Question: I'm trying to set up a simple macro to add totals from column B based on the spread number of column A. Using VBA I have the following code:
'''
Sub SpacingTotals()
Dim Rng As Range, Dn As Range, Temp As Range
Set Rng = Range("A2", Range("A" & Rows.Count).End(xlUp))
Set Temp = Rng(1)
For Each Dn In Rng
If Not Dn.Value = Temp Then
Set Temp = Dn
End If
Dn.Offset(, 0) = Dn.Value
Temp.Offset(, 2) = Temp.Offset(, 2) + Dn.Offset(, 1).Value
Next Dn
End Sub
'''
The problem I'm having is more of a formatting issue. I want the totals on the last line of the spread criteria rather than the first line (See image).
Any push in the right direction would be appreciated.

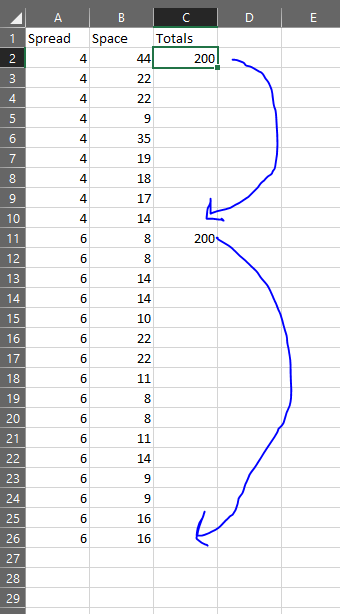
Answer: Here's a version using the variable 'total' to be the running total. When the 'spread' in the next row doesn't match the current row, the 'total' is written in the column to the right.
'''
Sub SpacingTotals()
Dim total As Long
Dim spread As Range
For Each spread In Range("A2:A" & Range("A" & Rows.count).End(xlUp).Row)
total = total + spread.offset(0, 1).Value2
If spread.Value2 <> spread.offset(1, 0).Value2 Then
spread.offset(0, 2).Value2 = total
total = 0
End If
Next spread
End Sub
'''